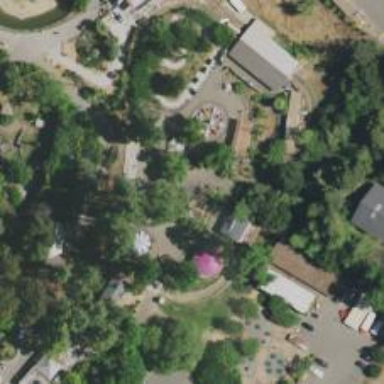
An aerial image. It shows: Theme park.